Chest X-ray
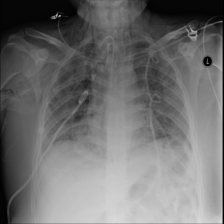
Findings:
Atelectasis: negative
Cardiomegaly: negative
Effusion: negative
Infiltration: negative
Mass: negative
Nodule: negative
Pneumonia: negative
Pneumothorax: negative
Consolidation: negative
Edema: negative
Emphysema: positive
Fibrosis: negative
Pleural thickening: negative
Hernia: negative